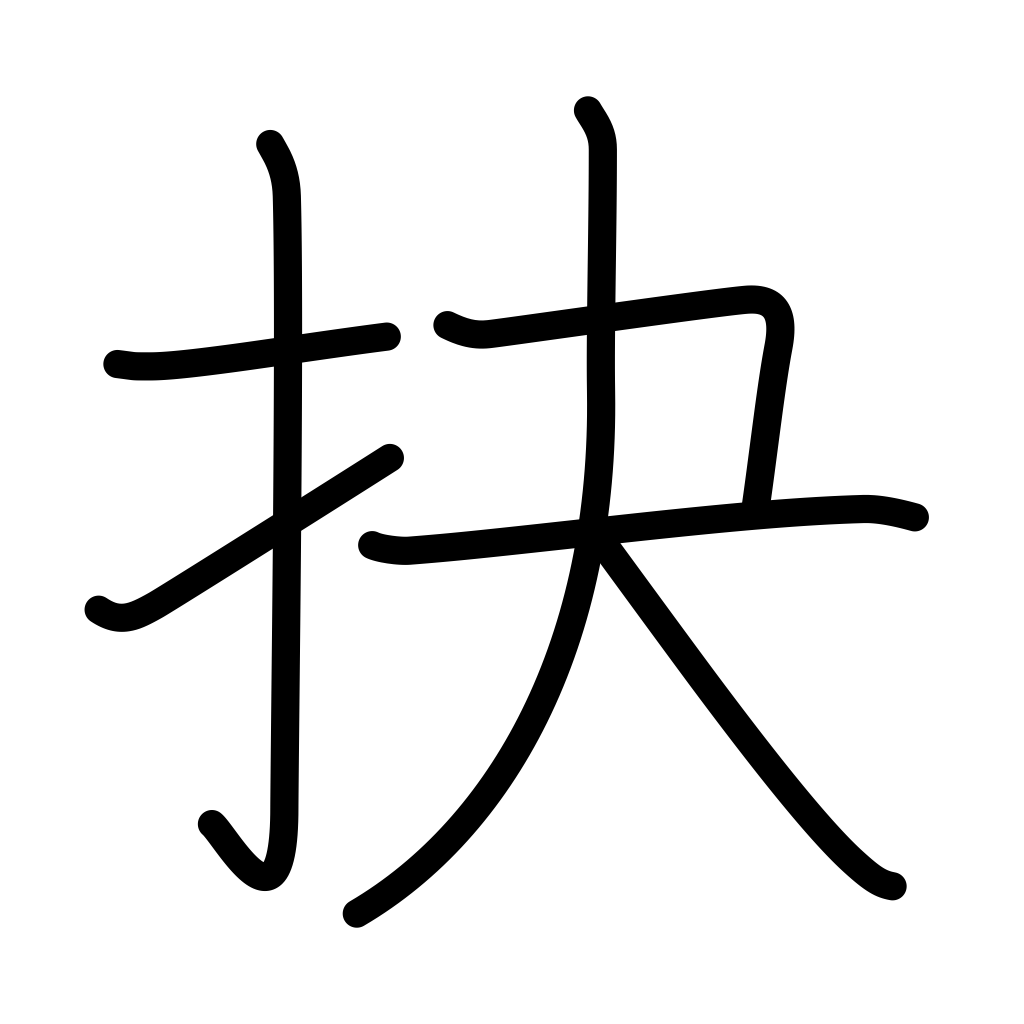
Meaning: gouge, hollow out, bore, pry